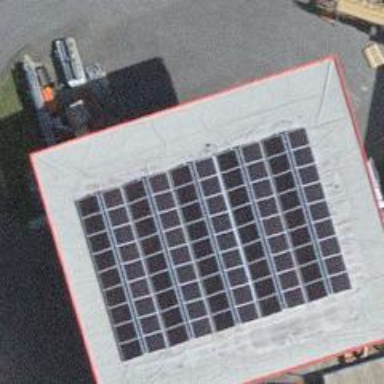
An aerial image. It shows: Solar power generator using photovoltaic method with solar photovoltaic panel types.